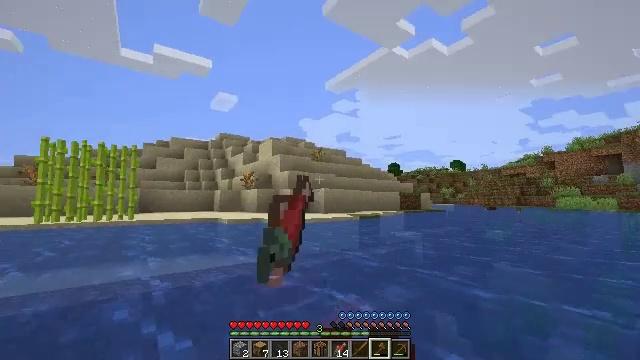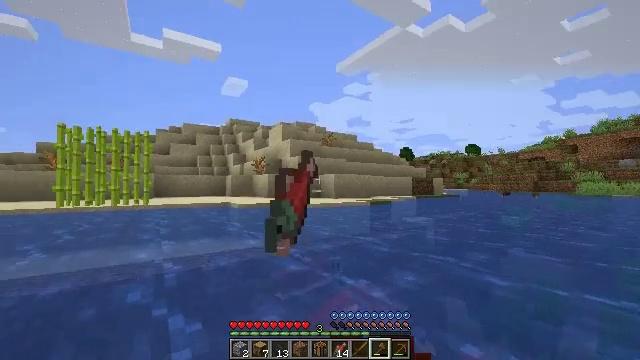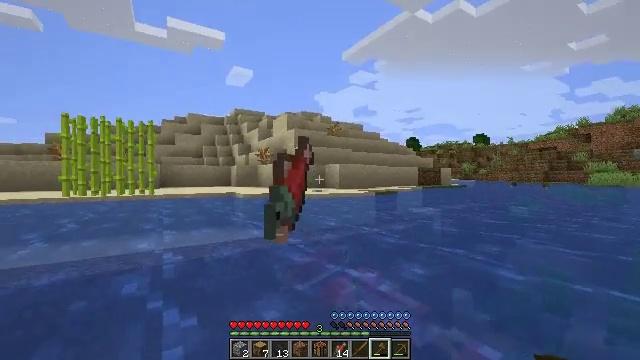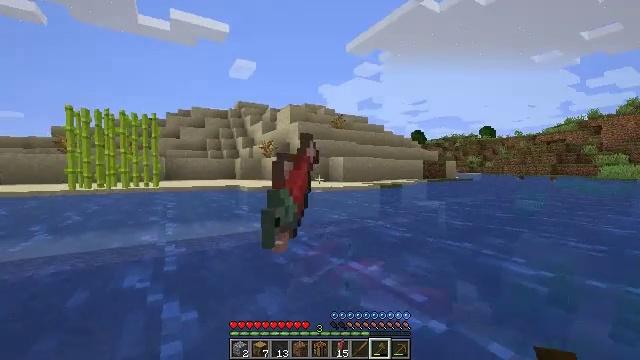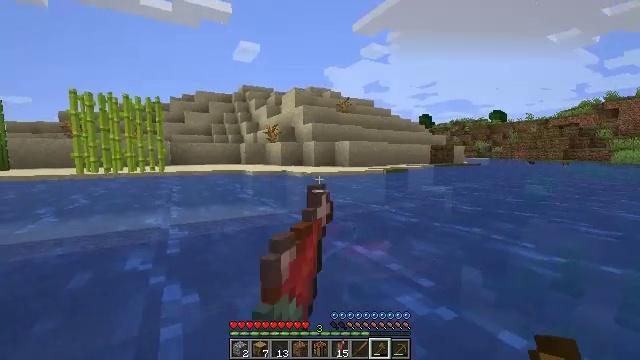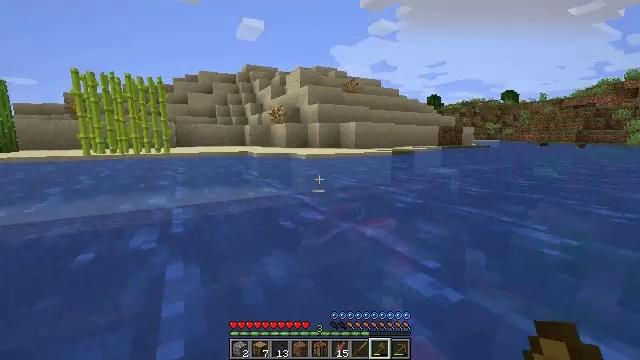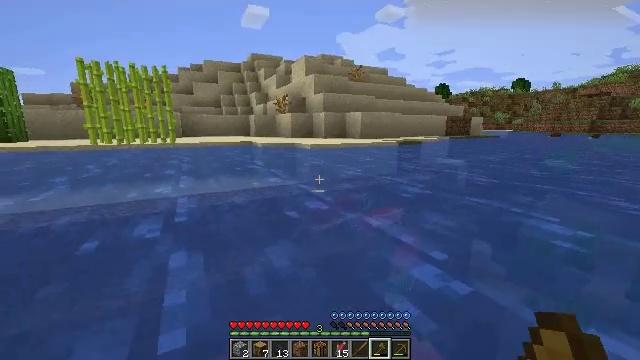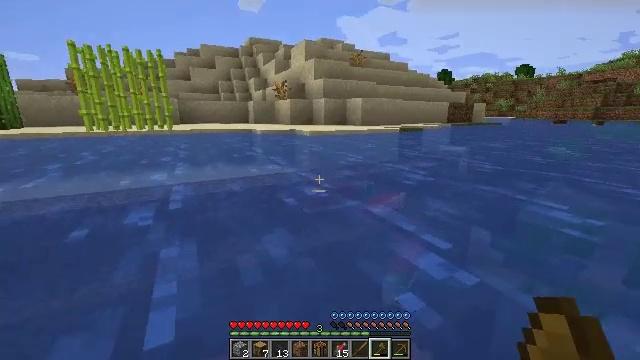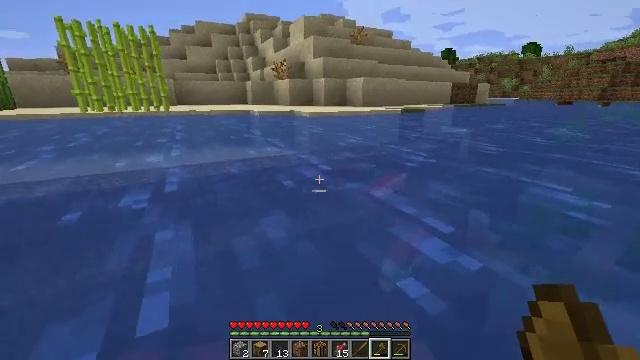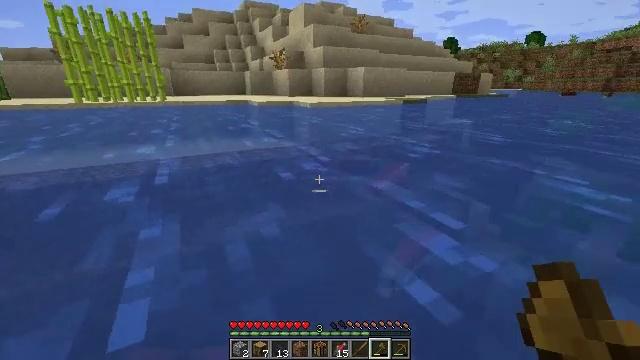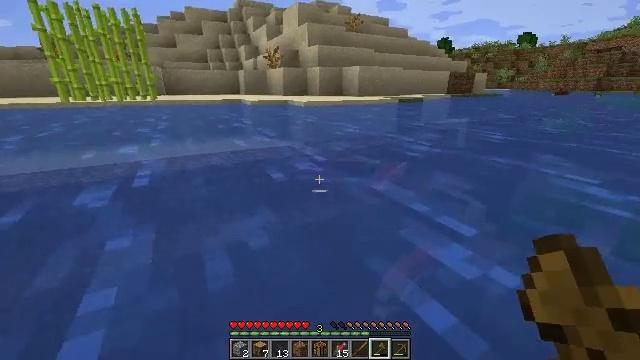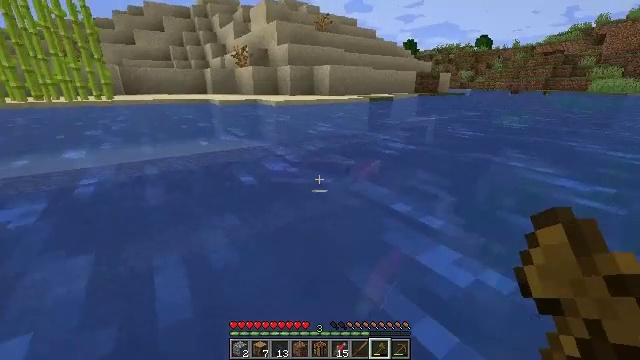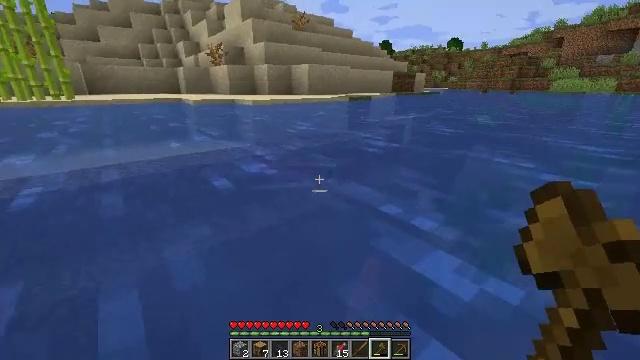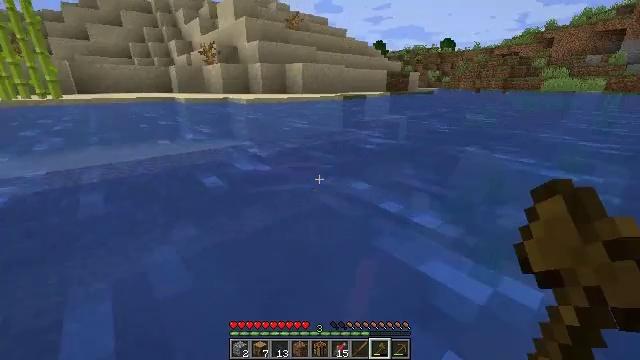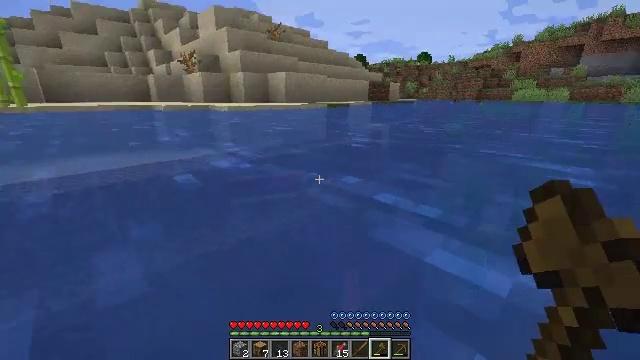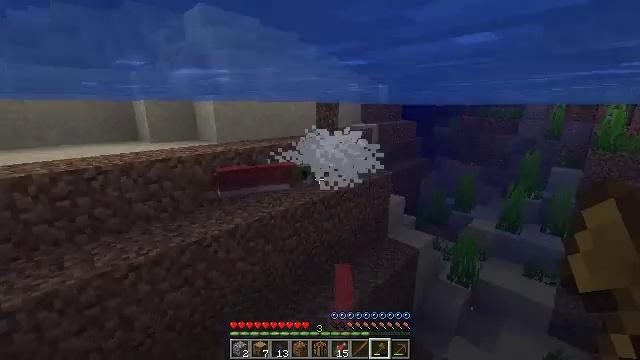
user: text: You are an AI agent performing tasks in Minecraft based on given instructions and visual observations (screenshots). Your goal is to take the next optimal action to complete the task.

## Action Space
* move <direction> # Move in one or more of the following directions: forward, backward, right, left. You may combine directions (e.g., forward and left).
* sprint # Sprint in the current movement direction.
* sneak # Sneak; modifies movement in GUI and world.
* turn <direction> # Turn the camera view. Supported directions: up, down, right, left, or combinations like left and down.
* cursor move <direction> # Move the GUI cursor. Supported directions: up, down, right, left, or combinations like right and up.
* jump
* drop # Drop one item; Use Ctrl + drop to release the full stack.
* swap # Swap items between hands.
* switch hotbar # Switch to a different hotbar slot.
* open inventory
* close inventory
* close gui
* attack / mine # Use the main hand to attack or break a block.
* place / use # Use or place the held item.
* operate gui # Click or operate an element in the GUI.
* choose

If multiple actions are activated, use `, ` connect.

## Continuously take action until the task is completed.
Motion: motion action
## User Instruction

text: Fish and kill the salmon.
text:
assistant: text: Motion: move forward, turn left and down
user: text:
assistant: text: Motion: move forward, turn left and down
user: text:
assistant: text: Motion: turn down
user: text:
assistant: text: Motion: turn left and down
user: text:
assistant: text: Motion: turn left and down
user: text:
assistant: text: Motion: move forward, turn left and down
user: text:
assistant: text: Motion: move forward, turn down
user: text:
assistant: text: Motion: move forward, turn down
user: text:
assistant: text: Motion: move forward, turn down
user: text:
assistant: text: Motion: move forward, turn right
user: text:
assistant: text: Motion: move forward, turn right
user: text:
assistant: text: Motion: move forward, turn right
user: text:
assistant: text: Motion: move forward, sneak, turn right
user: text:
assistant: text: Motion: move forward, sneak, turn right and up
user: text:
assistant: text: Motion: move forward, sneak, turn right and up
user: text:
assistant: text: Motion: move forward, sneak
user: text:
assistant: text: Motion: move forward, sneak
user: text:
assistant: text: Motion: move forward
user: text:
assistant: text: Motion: move forward
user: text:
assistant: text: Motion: move forward
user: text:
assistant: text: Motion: no_op
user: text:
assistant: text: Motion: turn left and up
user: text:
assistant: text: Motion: no_op
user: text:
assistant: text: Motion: move forward, turn up
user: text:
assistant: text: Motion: move forward
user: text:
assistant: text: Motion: move forward
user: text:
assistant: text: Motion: move forward, turn down
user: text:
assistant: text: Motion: move forward, turn right and down
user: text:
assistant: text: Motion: move forward, turn down
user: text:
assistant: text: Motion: move forward, turn right and down